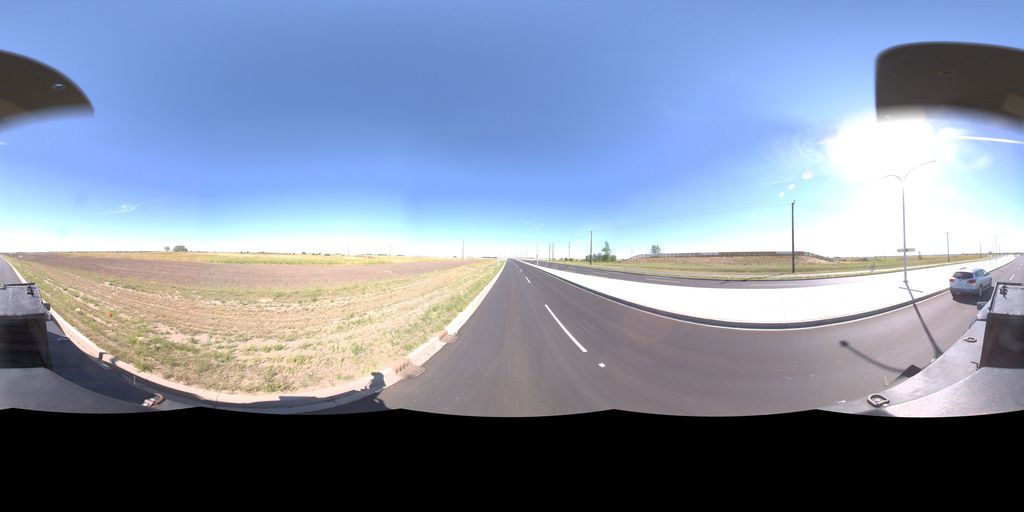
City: saskatoon